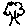
Label: tree